Field crop: tomato
Growth stage: 1
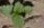
Species: solanum